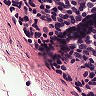
Metastatic tissue present: no